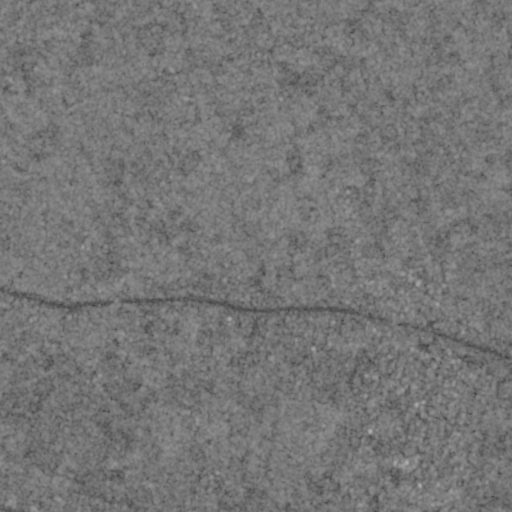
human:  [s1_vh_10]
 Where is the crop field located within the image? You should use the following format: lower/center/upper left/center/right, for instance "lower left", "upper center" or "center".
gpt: The crop field is located in the upper center of the image.
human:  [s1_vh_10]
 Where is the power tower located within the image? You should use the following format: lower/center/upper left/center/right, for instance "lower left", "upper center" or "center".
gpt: The power tower is located in the lower of the image.
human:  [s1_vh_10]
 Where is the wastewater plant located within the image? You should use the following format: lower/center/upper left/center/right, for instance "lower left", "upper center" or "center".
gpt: The wastewater plant is located in the lower right of the image.
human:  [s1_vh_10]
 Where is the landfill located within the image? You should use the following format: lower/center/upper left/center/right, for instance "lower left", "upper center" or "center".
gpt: There is no landfill in the image.

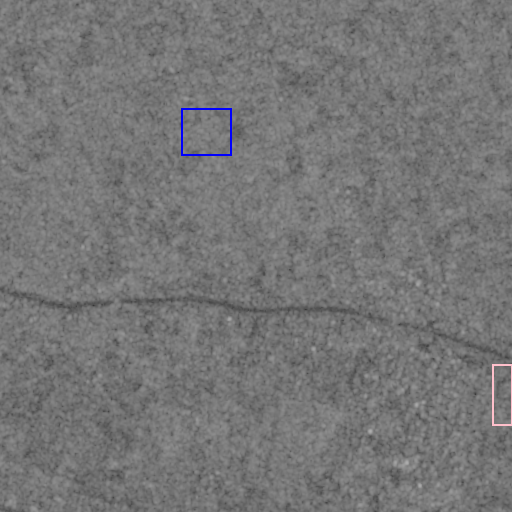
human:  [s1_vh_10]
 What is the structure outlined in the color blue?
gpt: The structure outlined in blue is a crop field.
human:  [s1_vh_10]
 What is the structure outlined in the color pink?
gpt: The structure outlined in pink is a wastewater plant.
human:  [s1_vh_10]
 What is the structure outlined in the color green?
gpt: There is no green outline.